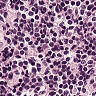
Metastatic tissue present: no